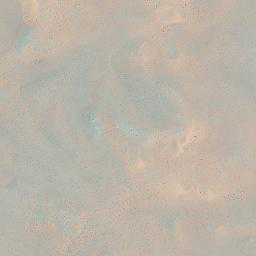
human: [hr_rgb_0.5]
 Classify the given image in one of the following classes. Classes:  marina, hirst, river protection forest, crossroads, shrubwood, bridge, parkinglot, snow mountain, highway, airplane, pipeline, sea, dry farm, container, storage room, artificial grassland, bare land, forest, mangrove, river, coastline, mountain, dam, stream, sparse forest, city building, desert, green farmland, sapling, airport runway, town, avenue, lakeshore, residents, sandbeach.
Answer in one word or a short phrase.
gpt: desert